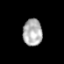
Tissue: prostate
Cell type: Epithelial cells
Senescence score: 0.348
Nuclear area (px): 513
Mean DAPI intensity: 175.06